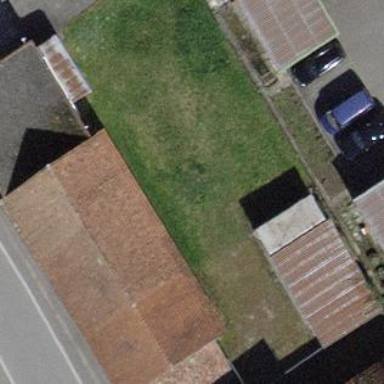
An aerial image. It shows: Building with tiled roof.